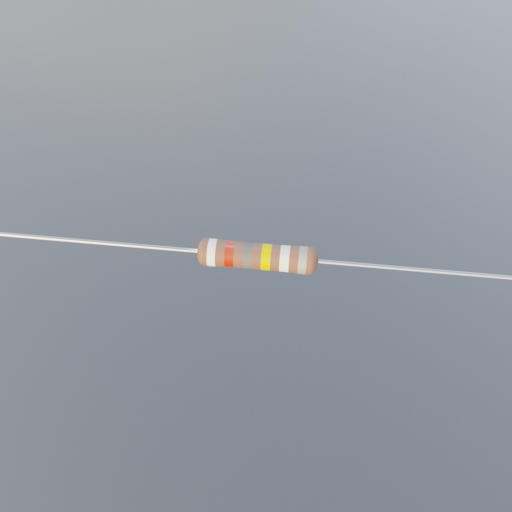
Resistor colour bands (in order): white, red, gray, yellow, white, silver